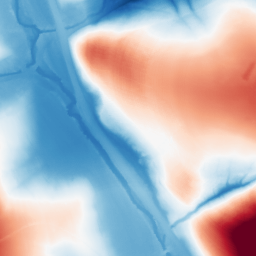
Category: morphological
Decomposition family: morphological
Decomposition parameters: operation: average
size: 100
Upsampling method: sinc_hamming
Upsampling parameters: scale: 2
kernel_size: 16
Upsampling scale: 2